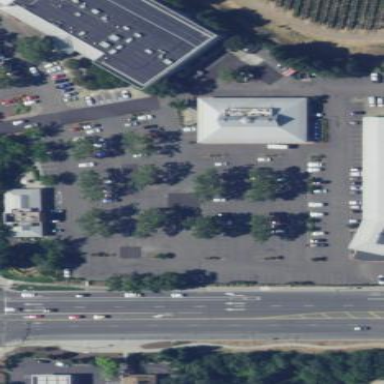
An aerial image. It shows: Retail area.